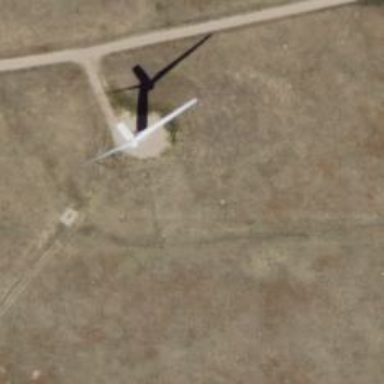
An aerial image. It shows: Wind power generator with wind turbines.